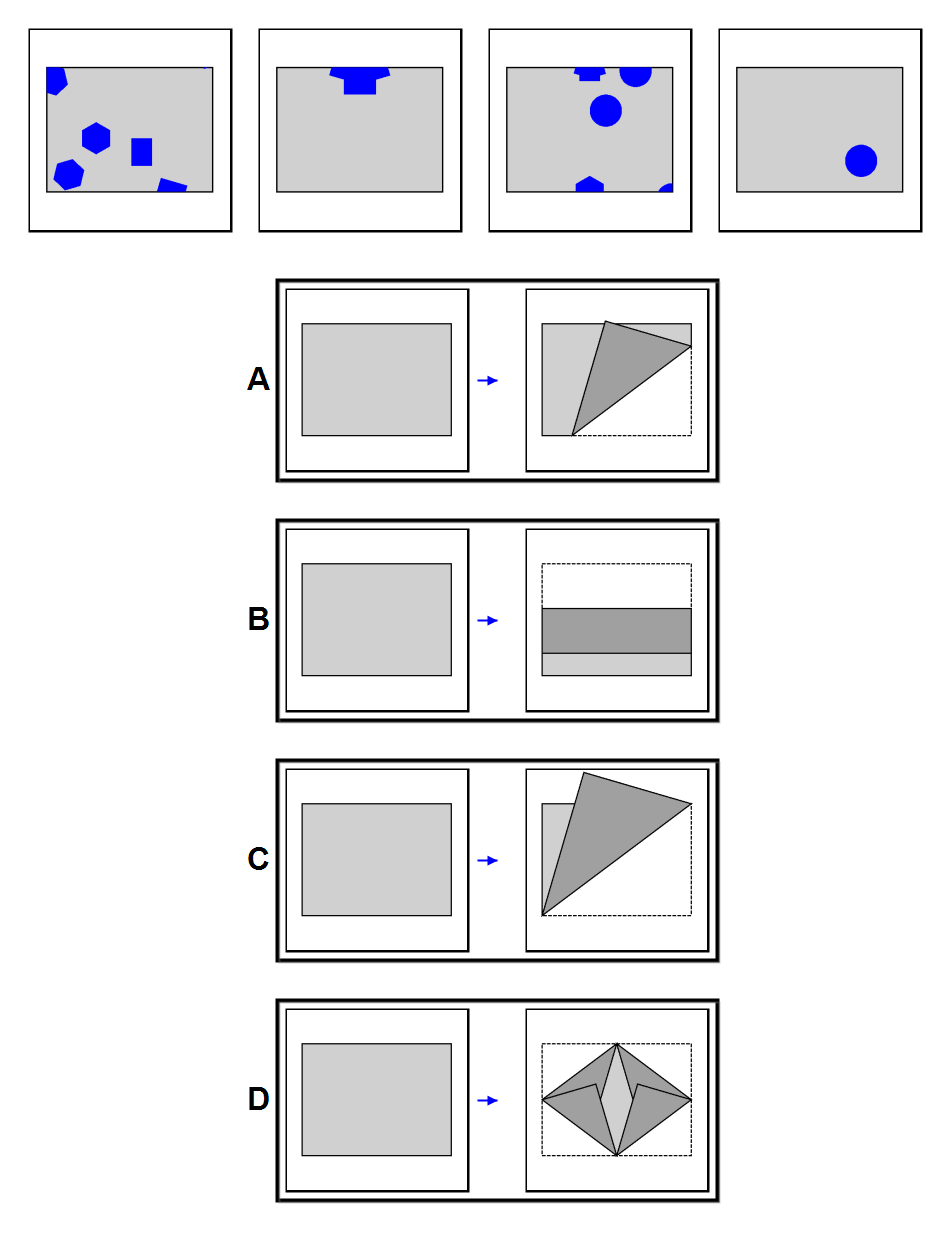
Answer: D